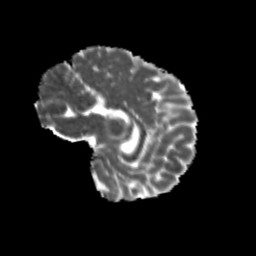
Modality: MD
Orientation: sagittal
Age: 13
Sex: female
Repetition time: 9.5 s
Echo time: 0.089 s